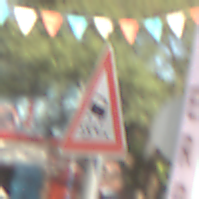
Verkehrszeichen: SchleuderOderRutschgefahr
Umgebung: Outdoor, Special
Tageszeit: MorningAfternoon
Wetter: PartlyCloudy
Licht: Natural
Jahreszeit: NotSpecified
Kontrast: HighContrast